Question: i've got an android TicTacToe App. First, I draw the board:
'''
Canvas canvas = sh.lockCanvas();
canvas.drawColor(Color.BLACK);
Bitmap bm = BitmapFactory.decodeResource(getResources(), R.drawable.board);
bm = Bitmap.createScaledBitmap(bm, canvasWidth, canvasHeight / 2, false);
canvas.drawBitmap(bm, canvasWidth / 2 - bm.getWidth() / 2, 0, null);
sh.unlockCanvasAndPost(canvas);
'''
Now I want to detect, where the user touches the board (top left corner, top middle, etc.). What is the best way for doing this? I could get the coordinates of a touch, but then I had to write this code again for every device (hadn't I?), and I somehow had to define a range of coordinates (if he touches from (0,0) to (20,20) for example). Board:

I could also use a simple ImageView and put invisible Buttons over it, but then I'd had to define the layout for all devices because even when I'm using dp the distances are always a bit different.
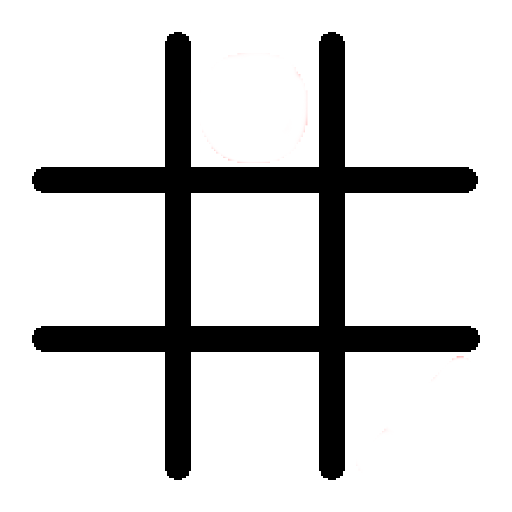
Answer: Now I didn't use a Canvas at all; I just used an ImageView and put invisible Buttons over it. I had to define the layout for normal, large and xlarge and for some devices I had to define an extra layout.